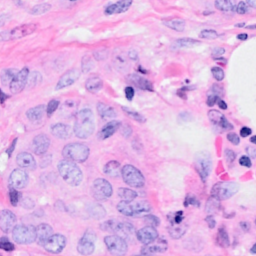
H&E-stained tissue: Breast